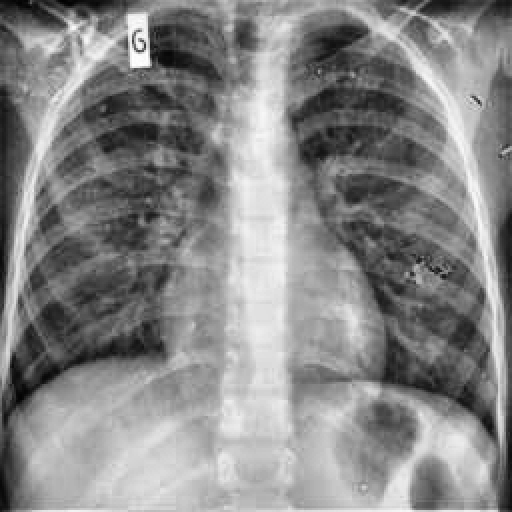
Finding: TUBERCULOSIS